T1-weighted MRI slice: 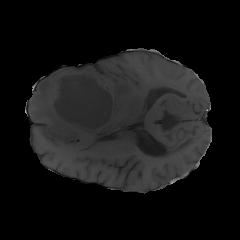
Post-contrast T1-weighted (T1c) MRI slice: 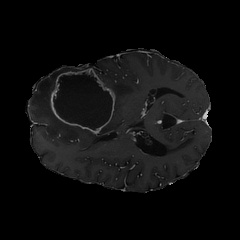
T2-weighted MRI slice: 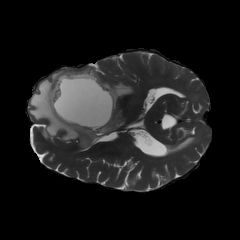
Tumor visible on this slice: yes